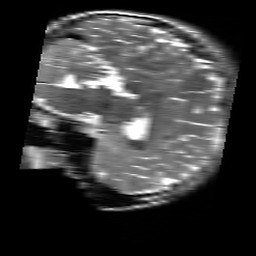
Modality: T2w
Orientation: sagittal
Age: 21
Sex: female
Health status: healthy
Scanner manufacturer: siemens
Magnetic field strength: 3 T
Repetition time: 4.01 s
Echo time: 0.116 s